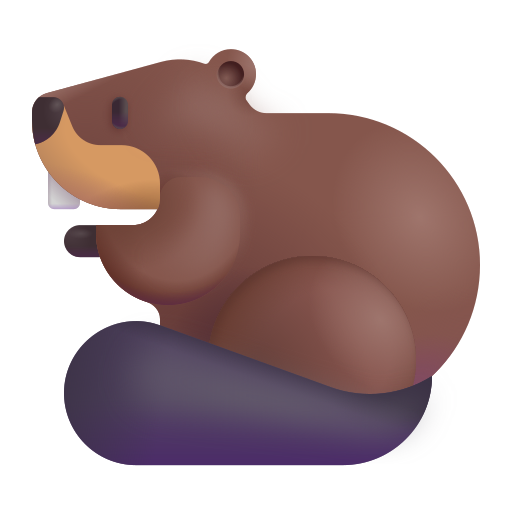
beaver color